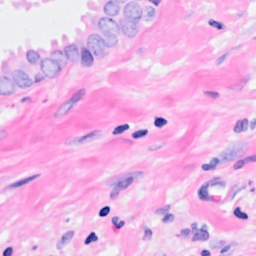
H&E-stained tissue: Breast